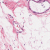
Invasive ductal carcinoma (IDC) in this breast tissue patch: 0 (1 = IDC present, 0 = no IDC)